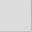
Piece: xx